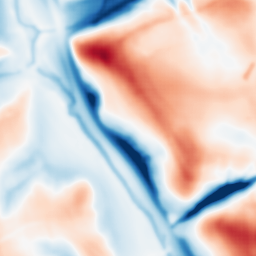
Category: multiscale
Decomposition family: dog_multiscale
Decomposition parameters: sigma_ratio: 1.6
n_scales: 5
base_sigma: 2
Upsampling method: sinc_hamming
Upsampling parameters: scale: 2
kernel_size: 4
Upsampling scale: 2